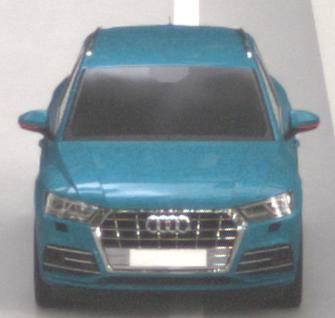
Make: Audi
Model: Q5 45 TFSI
Detailed model: Q5 (FY)
Model produced from: 2019/01
Model produced until: 2019/05
Doors: 5
Color: blue
Road condition: dry road
Daytime: morning or afternoon
Contrast: low contrast